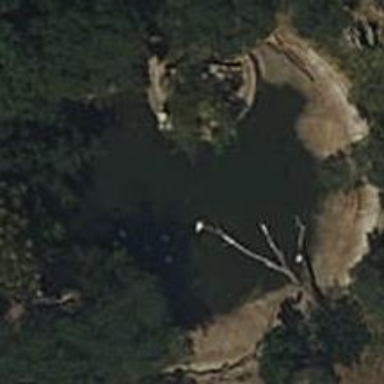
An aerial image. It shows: Peaceful pond surrounded by nature.